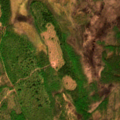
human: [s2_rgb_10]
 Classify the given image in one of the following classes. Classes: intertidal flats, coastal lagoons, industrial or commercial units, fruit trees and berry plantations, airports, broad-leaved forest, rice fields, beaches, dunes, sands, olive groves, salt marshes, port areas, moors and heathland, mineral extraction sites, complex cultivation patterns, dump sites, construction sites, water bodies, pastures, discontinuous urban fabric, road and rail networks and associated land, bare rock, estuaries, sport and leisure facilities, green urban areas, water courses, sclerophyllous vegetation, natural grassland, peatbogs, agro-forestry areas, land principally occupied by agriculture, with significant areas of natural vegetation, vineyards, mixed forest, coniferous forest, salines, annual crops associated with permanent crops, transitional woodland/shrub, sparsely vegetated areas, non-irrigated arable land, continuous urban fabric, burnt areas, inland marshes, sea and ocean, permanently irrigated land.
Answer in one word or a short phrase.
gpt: mixed forest, transitional woodland/shrub, peatbogs